Interaction volume radius: 5 \u00c5
Interaction volume height: 15 \u00c5
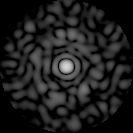
Disorder parameter: 0.8746